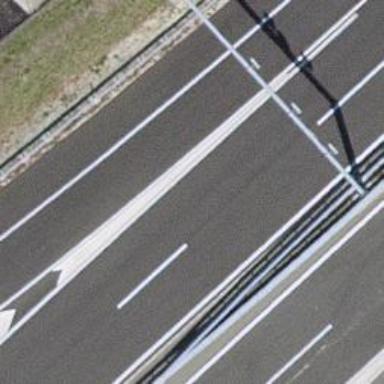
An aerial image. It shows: Motorway.